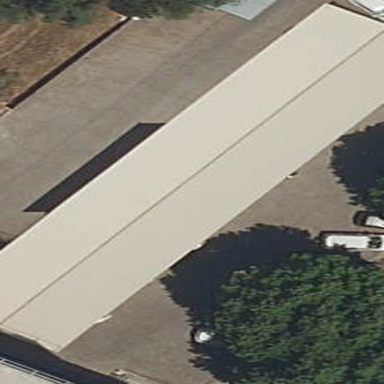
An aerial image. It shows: View of roof of building.